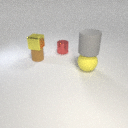
large yellow rubber sphere in front of small brown rubber cylinder